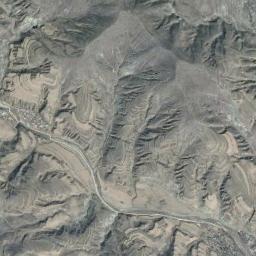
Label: mountain